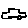
Label: car